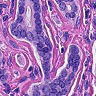
Metastatic tissue present: yes